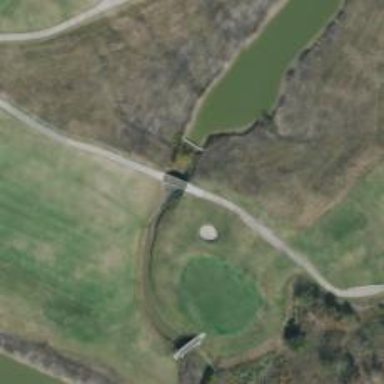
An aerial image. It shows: Path bridge crossing golf cartpath.